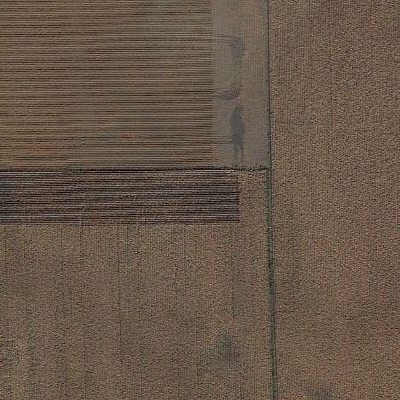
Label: bField